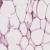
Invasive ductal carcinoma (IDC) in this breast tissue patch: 0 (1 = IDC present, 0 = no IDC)